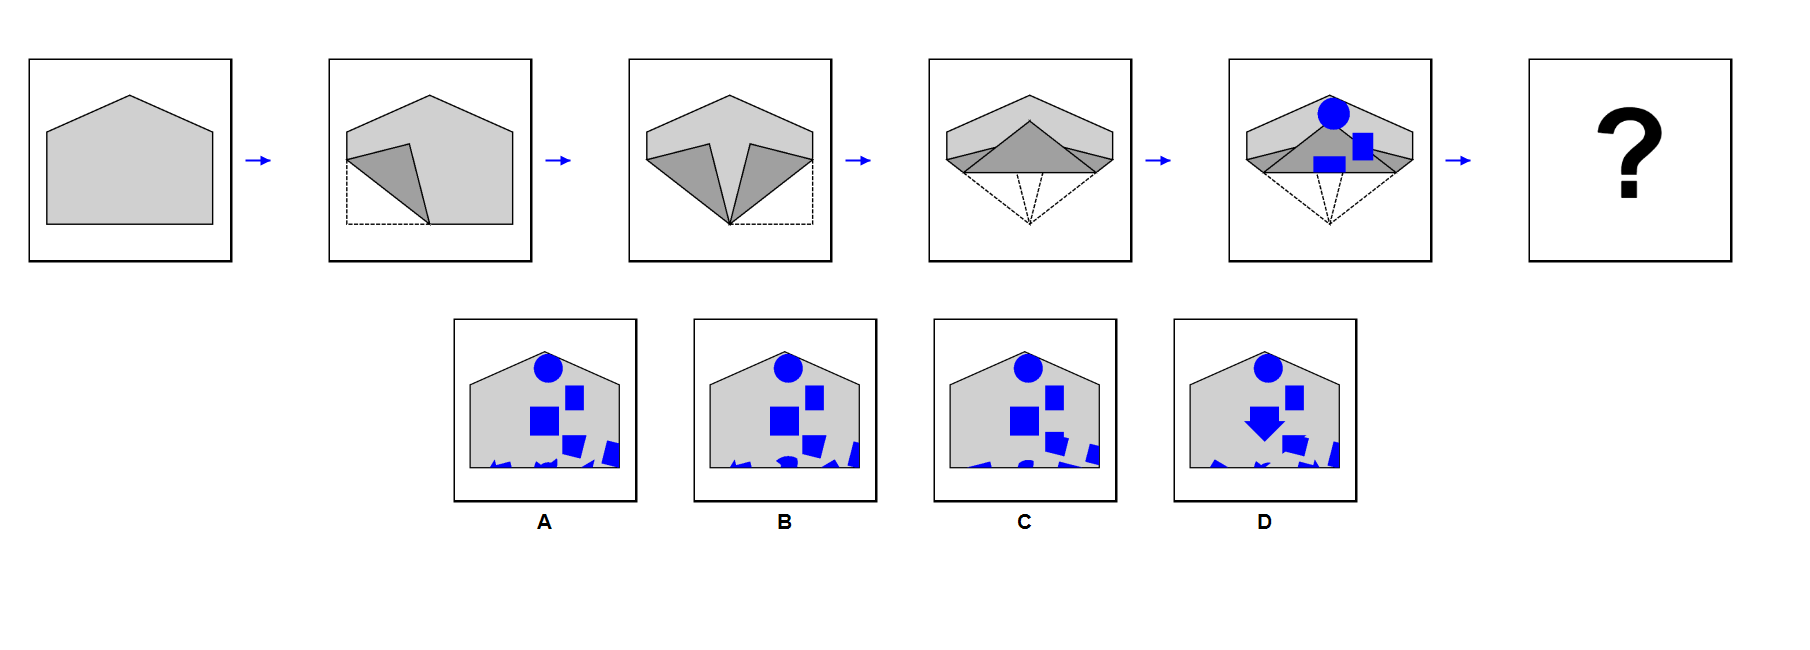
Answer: C